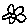
Label: flower